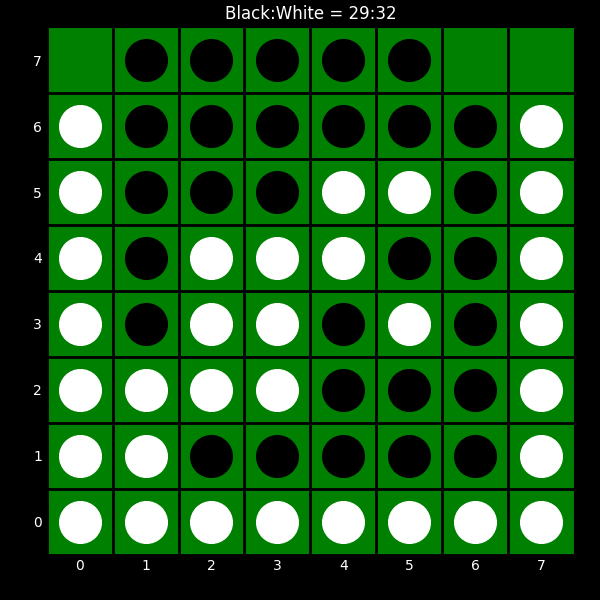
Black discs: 29
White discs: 32